Question: Extract Images (any kind) from a ImageList and save it as a file with extension

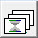
Answer: Have you already tried using the 'ExtractIcon' method? That will return an 'IPictureDisp' object representing an icon of the 'ListImage' item.
Then, once you have extracted the picture object, you can simply call the 'SavePicture' function to save it to a file on disk.
So you could use something like the following code:
'''
Dim myPic As Picture
Set myPic = ImageList1.ListImages(1).ExtractIcon
SavePicture myPic, "C:\MyIcon.ico" '(never hardcode a path in your actual code!)
'''